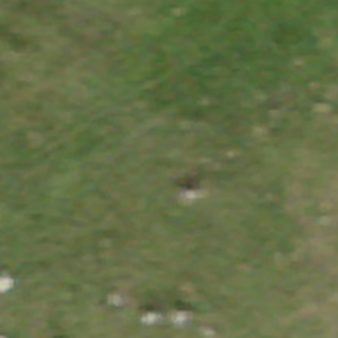
Label: other